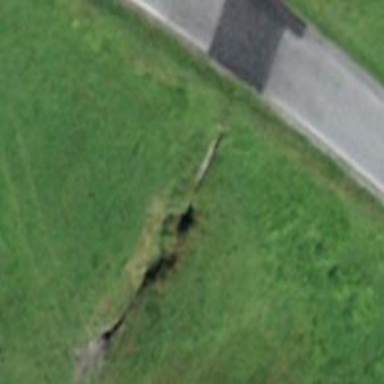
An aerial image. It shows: Culvert tunnel.